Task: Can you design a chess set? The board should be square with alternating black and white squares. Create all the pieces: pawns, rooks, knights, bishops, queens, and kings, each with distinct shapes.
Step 437:
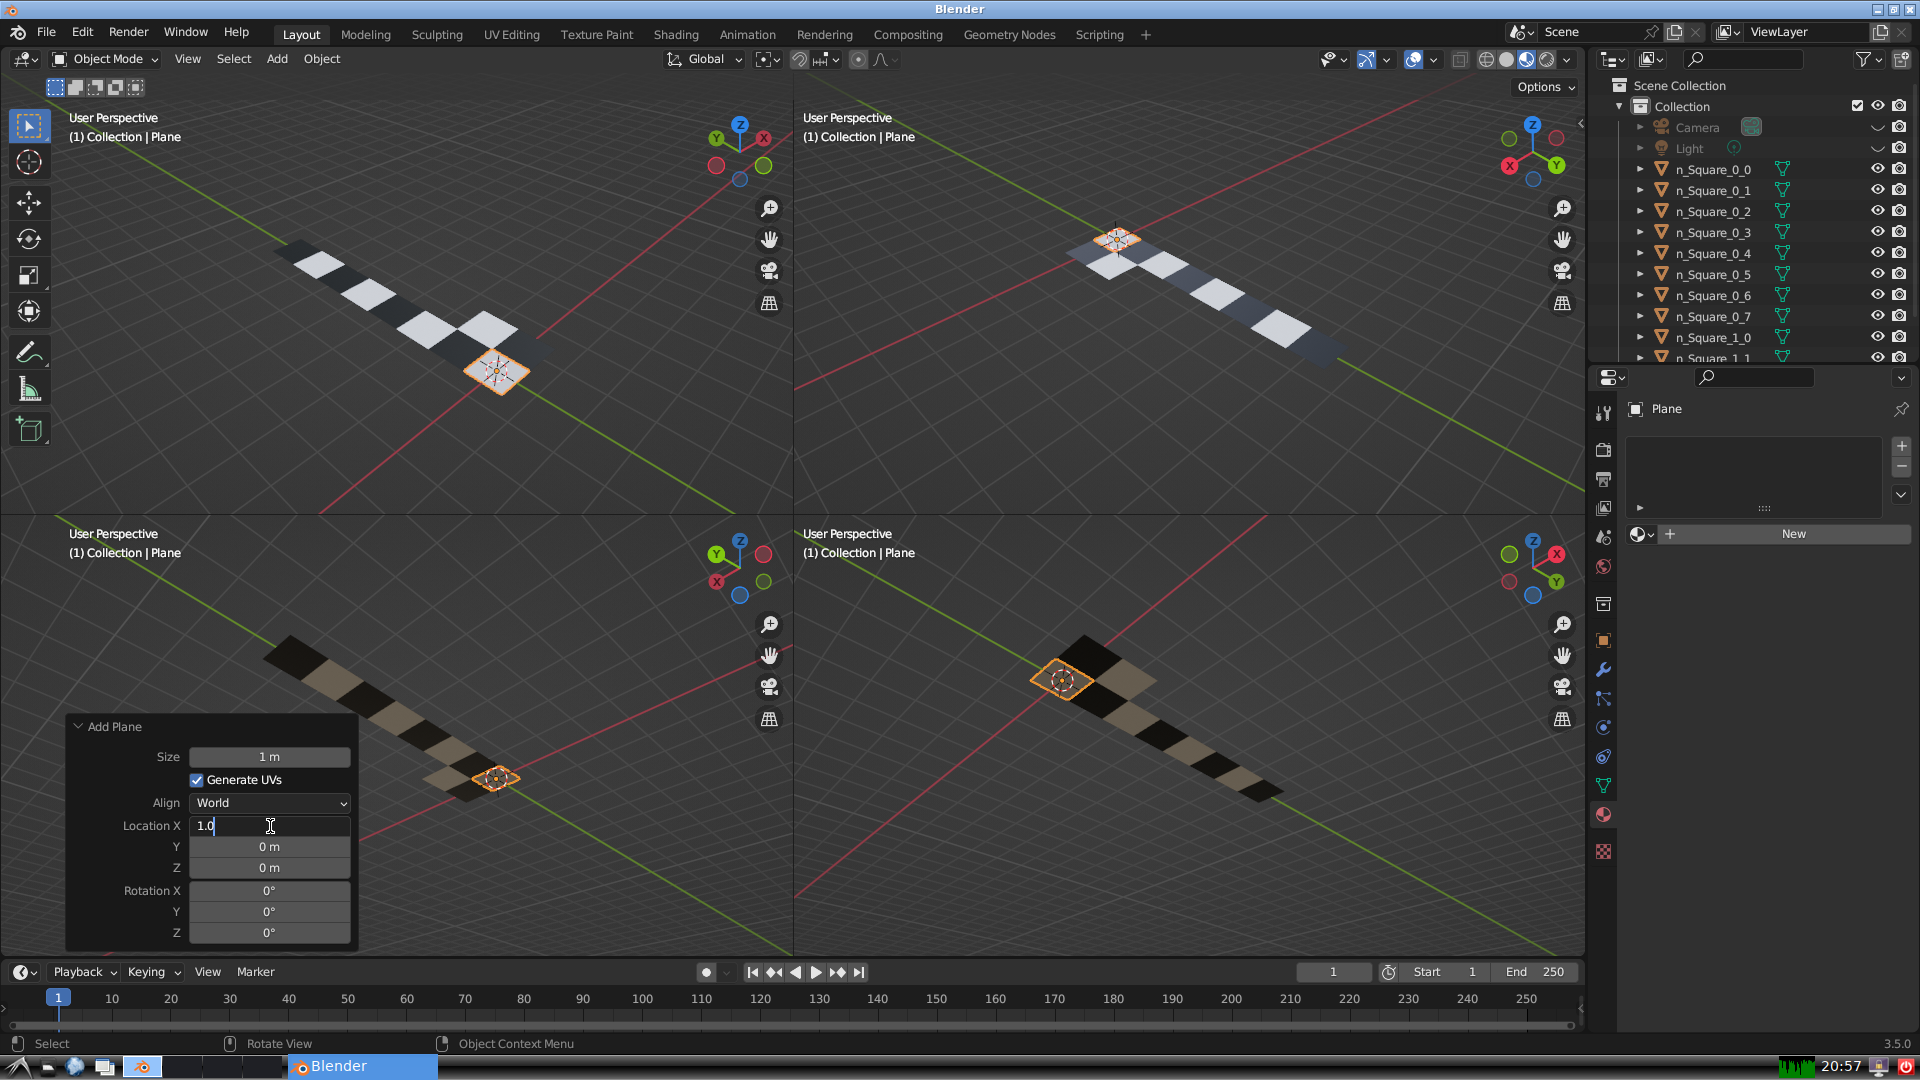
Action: {"key_press": ['Return']}